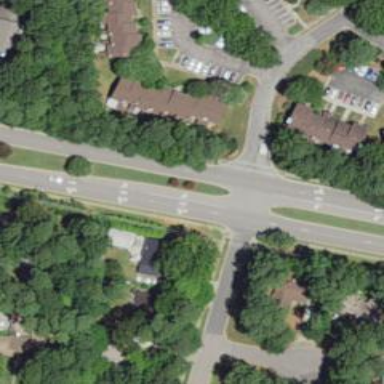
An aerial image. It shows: Unmarked crossing on footway.